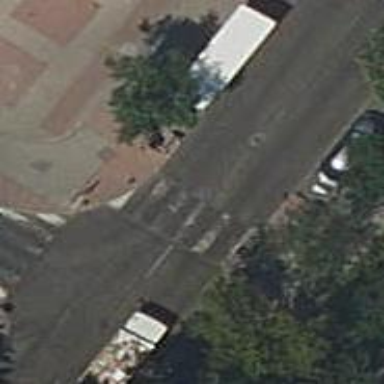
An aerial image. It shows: Uncontrolled zebra crossing on the road.